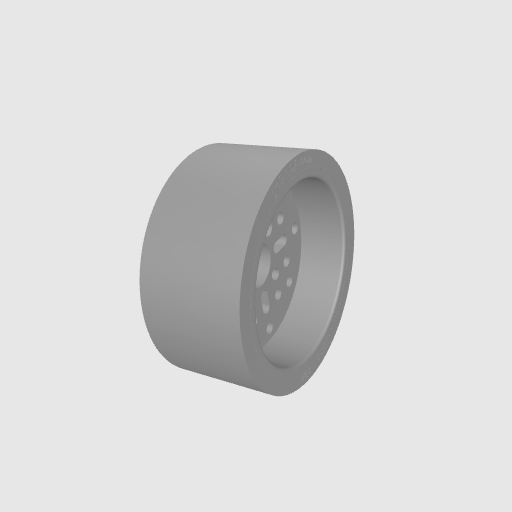
Part: RhinoWheel72OD